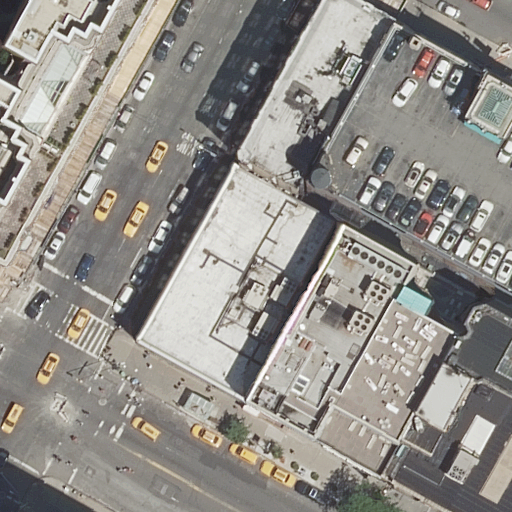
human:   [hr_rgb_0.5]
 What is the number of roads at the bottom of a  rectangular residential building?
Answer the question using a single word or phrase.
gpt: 5

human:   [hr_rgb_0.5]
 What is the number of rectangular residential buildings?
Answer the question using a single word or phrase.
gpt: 5

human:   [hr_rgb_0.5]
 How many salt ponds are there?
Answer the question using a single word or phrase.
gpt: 0

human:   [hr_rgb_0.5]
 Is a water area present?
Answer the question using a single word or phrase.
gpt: no

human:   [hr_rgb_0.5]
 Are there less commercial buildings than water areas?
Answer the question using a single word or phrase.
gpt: no

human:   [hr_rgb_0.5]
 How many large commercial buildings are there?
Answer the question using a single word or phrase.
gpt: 0

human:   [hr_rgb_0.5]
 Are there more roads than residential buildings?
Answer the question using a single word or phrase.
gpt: no

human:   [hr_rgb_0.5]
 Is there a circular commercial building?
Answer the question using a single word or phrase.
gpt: no

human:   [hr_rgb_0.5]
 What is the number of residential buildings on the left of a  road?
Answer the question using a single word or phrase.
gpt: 4

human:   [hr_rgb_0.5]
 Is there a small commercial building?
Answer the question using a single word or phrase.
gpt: no

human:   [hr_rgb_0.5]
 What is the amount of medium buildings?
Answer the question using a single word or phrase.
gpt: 0

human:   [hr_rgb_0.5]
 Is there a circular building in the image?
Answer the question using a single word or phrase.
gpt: no

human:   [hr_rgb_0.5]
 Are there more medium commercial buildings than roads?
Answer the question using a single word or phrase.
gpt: no

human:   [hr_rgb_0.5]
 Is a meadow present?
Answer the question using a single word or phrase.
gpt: no

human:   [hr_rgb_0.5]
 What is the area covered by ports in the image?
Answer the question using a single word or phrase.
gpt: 0m2

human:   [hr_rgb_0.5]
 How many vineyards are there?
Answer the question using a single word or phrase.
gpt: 0

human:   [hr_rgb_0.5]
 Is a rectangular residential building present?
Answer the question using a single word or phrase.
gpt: yes

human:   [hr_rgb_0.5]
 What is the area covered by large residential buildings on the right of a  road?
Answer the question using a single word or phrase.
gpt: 2712m2

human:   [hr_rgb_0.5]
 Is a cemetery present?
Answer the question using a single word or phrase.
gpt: no

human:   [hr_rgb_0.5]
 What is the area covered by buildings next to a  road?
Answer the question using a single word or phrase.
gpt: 3768m2

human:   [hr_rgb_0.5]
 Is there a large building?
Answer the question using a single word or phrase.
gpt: yes

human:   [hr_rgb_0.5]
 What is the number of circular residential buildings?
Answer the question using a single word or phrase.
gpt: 0

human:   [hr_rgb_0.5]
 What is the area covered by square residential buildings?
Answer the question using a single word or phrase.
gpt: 0m2

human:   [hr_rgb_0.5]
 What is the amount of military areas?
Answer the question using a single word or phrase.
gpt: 0

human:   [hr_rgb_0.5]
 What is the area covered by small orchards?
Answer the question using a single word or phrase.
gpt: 0m2

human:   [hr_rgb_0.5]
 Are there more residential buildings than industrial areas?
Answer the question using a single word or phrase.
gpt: yes

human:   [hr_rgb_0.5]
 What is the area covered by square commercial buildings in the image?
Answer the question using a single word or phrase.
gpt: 0m2

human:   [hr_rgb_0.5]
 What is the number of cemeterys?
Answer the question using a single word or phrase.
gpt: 0

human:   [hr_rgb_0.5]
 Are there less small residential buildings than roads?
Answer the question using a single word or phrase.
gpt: yes

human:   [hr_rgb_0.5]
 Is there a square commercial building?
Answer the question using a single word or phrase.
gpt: no

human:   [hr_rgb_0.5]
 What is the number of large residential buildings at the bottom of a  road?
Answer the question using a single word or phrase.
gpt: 3

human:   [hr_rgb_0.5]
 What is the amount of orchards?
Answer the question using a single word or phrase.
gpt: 0

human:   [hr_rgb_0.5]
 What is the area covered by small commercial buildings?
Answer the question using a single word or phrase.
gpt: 0m2

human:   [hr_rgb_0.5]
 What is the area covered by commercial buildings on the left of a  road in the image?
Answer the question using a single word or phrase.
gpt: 0m2

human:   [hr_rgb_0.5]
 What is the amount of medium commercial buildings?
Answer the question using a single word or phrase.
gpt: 0

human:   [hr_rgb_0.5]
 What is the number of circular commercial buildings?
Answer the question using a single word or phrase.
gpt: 0